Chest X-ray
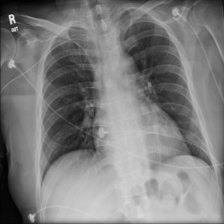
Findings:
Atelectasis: negative
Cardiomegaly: negative
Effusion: negative
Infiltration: negative
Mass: negative
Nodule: negative
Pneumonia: negative
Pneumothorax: negative
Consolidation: negative
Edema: negative
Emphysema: negative
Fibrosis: negative
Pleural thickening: negative
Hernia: negative